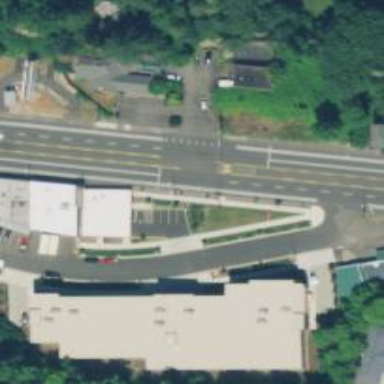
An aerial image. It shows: Asphalt footway with traffic island crossing.